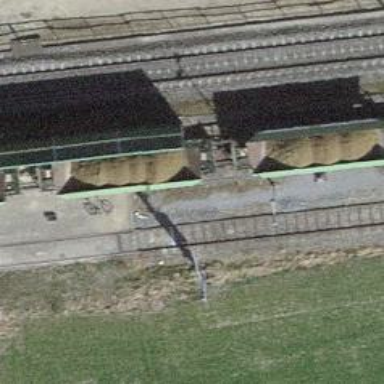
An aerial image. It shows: Railway switch.